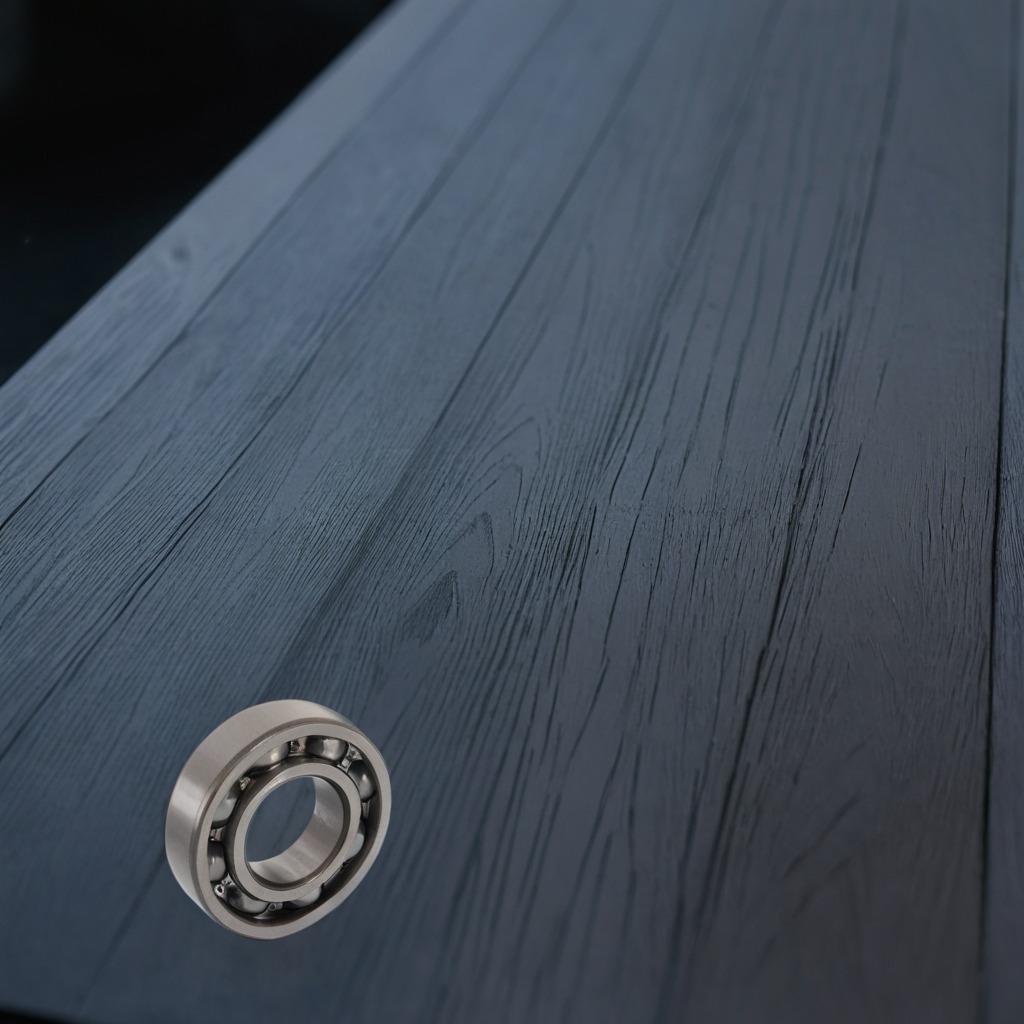
A metal ball bearing is lying on a old table with faint burn marks in a small garage at twilight.